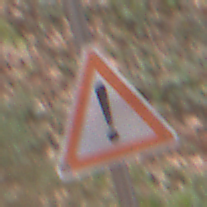
Verkehrszeichen: Gefahrenstelle
Umgebung: Outdoor, Nature
Tageszeit: Midday
Wetter: Overcast
Licht: Natural
Jahreszeit: Autumn
Kontrast: LowContrast